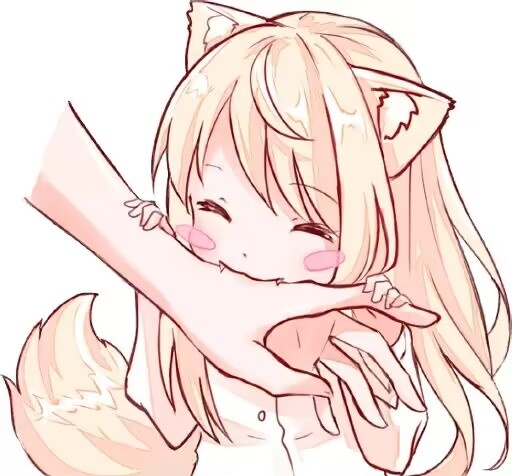
Label: anime